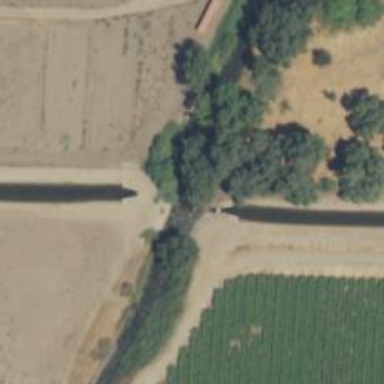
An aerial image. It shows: Culvert underpass for canal.